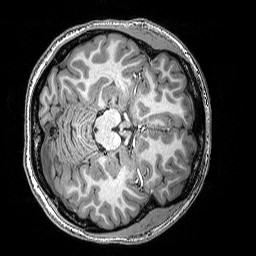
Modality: T1w
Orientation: axial
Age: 18
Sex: female
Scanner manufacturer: siemens
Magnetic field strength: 3 T
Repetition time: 2.5 s
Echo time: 0.00343 s